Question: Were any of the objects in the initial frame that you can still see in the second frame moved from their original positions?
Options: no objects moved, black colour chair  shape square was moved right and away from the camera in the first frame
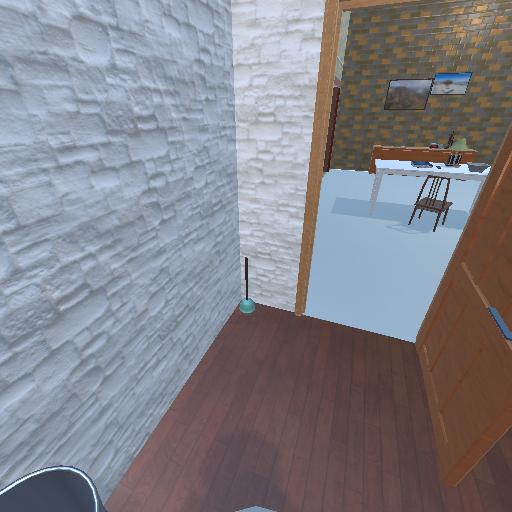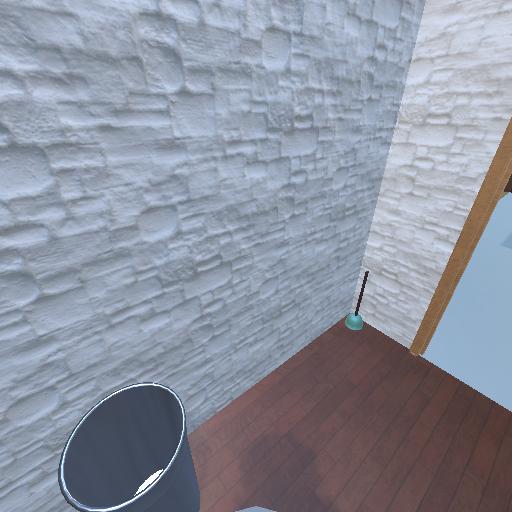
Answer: no objects moved